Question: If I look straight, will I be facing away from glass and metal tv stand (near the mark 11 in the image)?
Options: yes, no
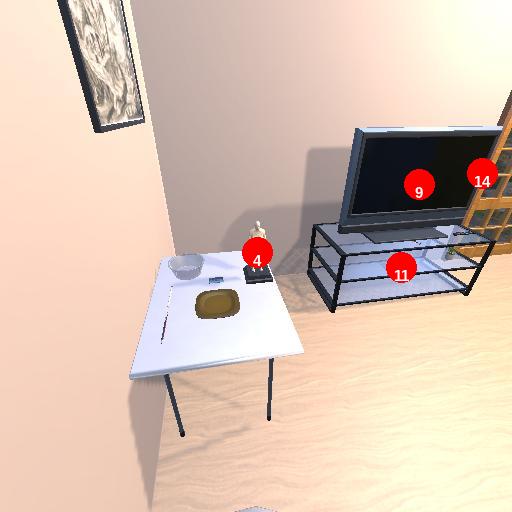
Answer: yes